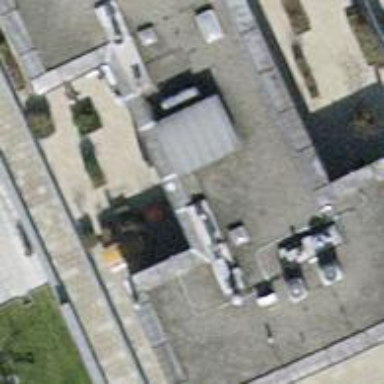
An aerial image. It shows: Healthcare clinic.